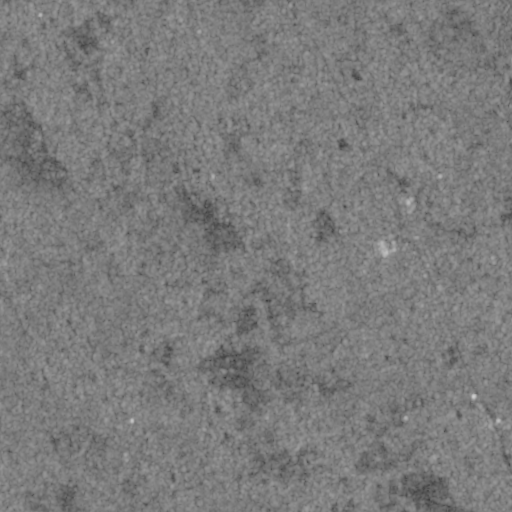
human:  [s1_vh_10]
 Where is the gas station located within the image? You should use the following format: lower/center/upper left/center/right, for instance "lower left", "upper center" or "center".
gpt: The gas station is located in the center right of the image.
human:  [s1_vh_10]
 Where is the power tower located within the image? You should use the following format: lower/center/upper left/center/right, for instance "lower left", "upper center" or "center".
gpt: The power tower is located in the right of the image.
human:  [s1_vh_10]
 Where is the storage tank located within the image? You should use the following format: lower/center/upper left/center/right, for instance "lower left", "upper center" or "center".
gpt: The storage tank is located in the center right of the image.
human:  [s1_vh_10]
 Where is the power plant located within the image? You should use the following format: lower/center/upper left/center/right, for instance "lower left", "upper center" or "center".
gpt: There is no power plant in the image.

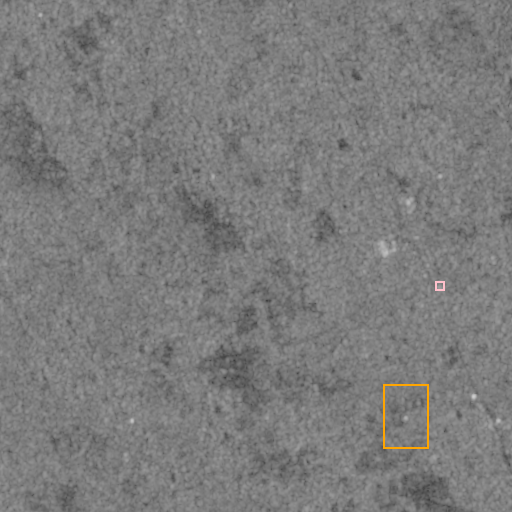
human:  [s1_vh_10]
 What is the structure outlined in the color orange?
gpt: The structure outlined in orange is a crop field.
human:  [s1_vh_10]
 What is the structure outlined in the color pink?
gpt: The structure outlined in pink is a gas station.
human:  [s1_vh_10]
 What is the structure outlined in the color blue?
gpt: There is no blue outline.